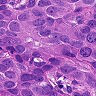
Metastatic tissue present: yes